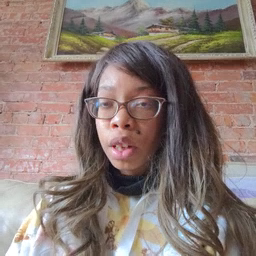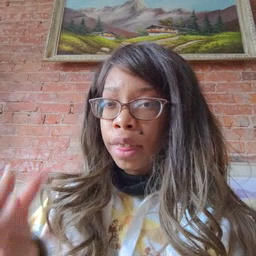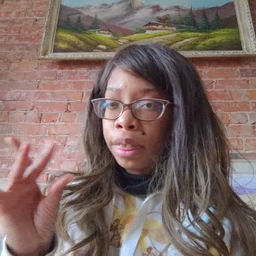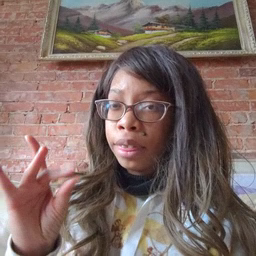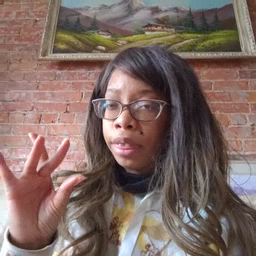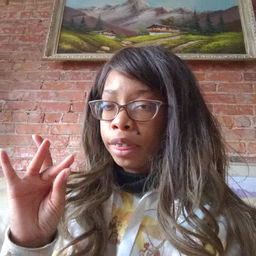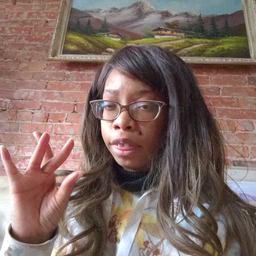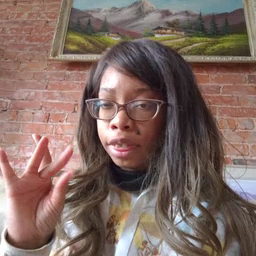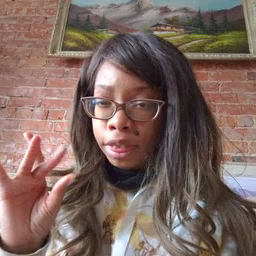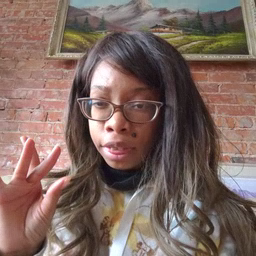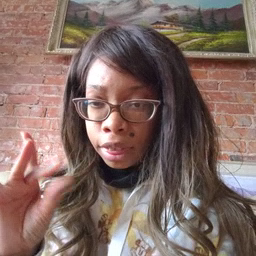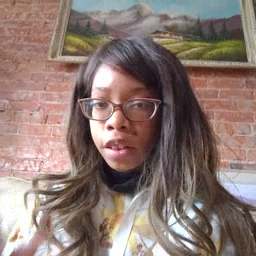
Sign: sticky